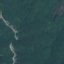
Land use / land cover class: Forest